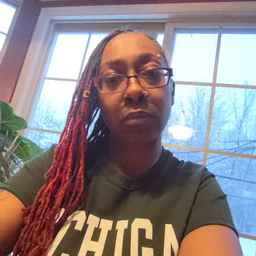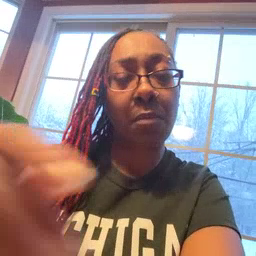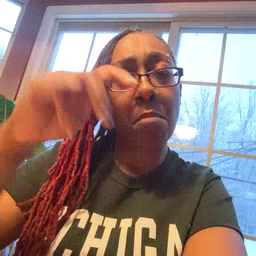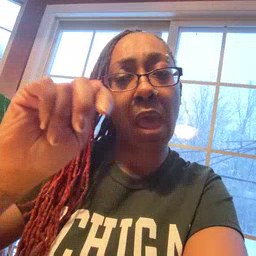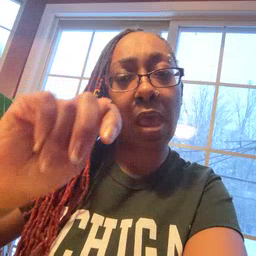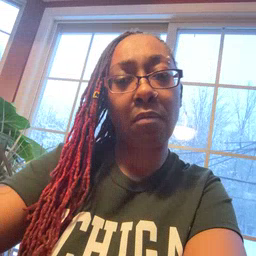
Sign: potty